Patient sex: F
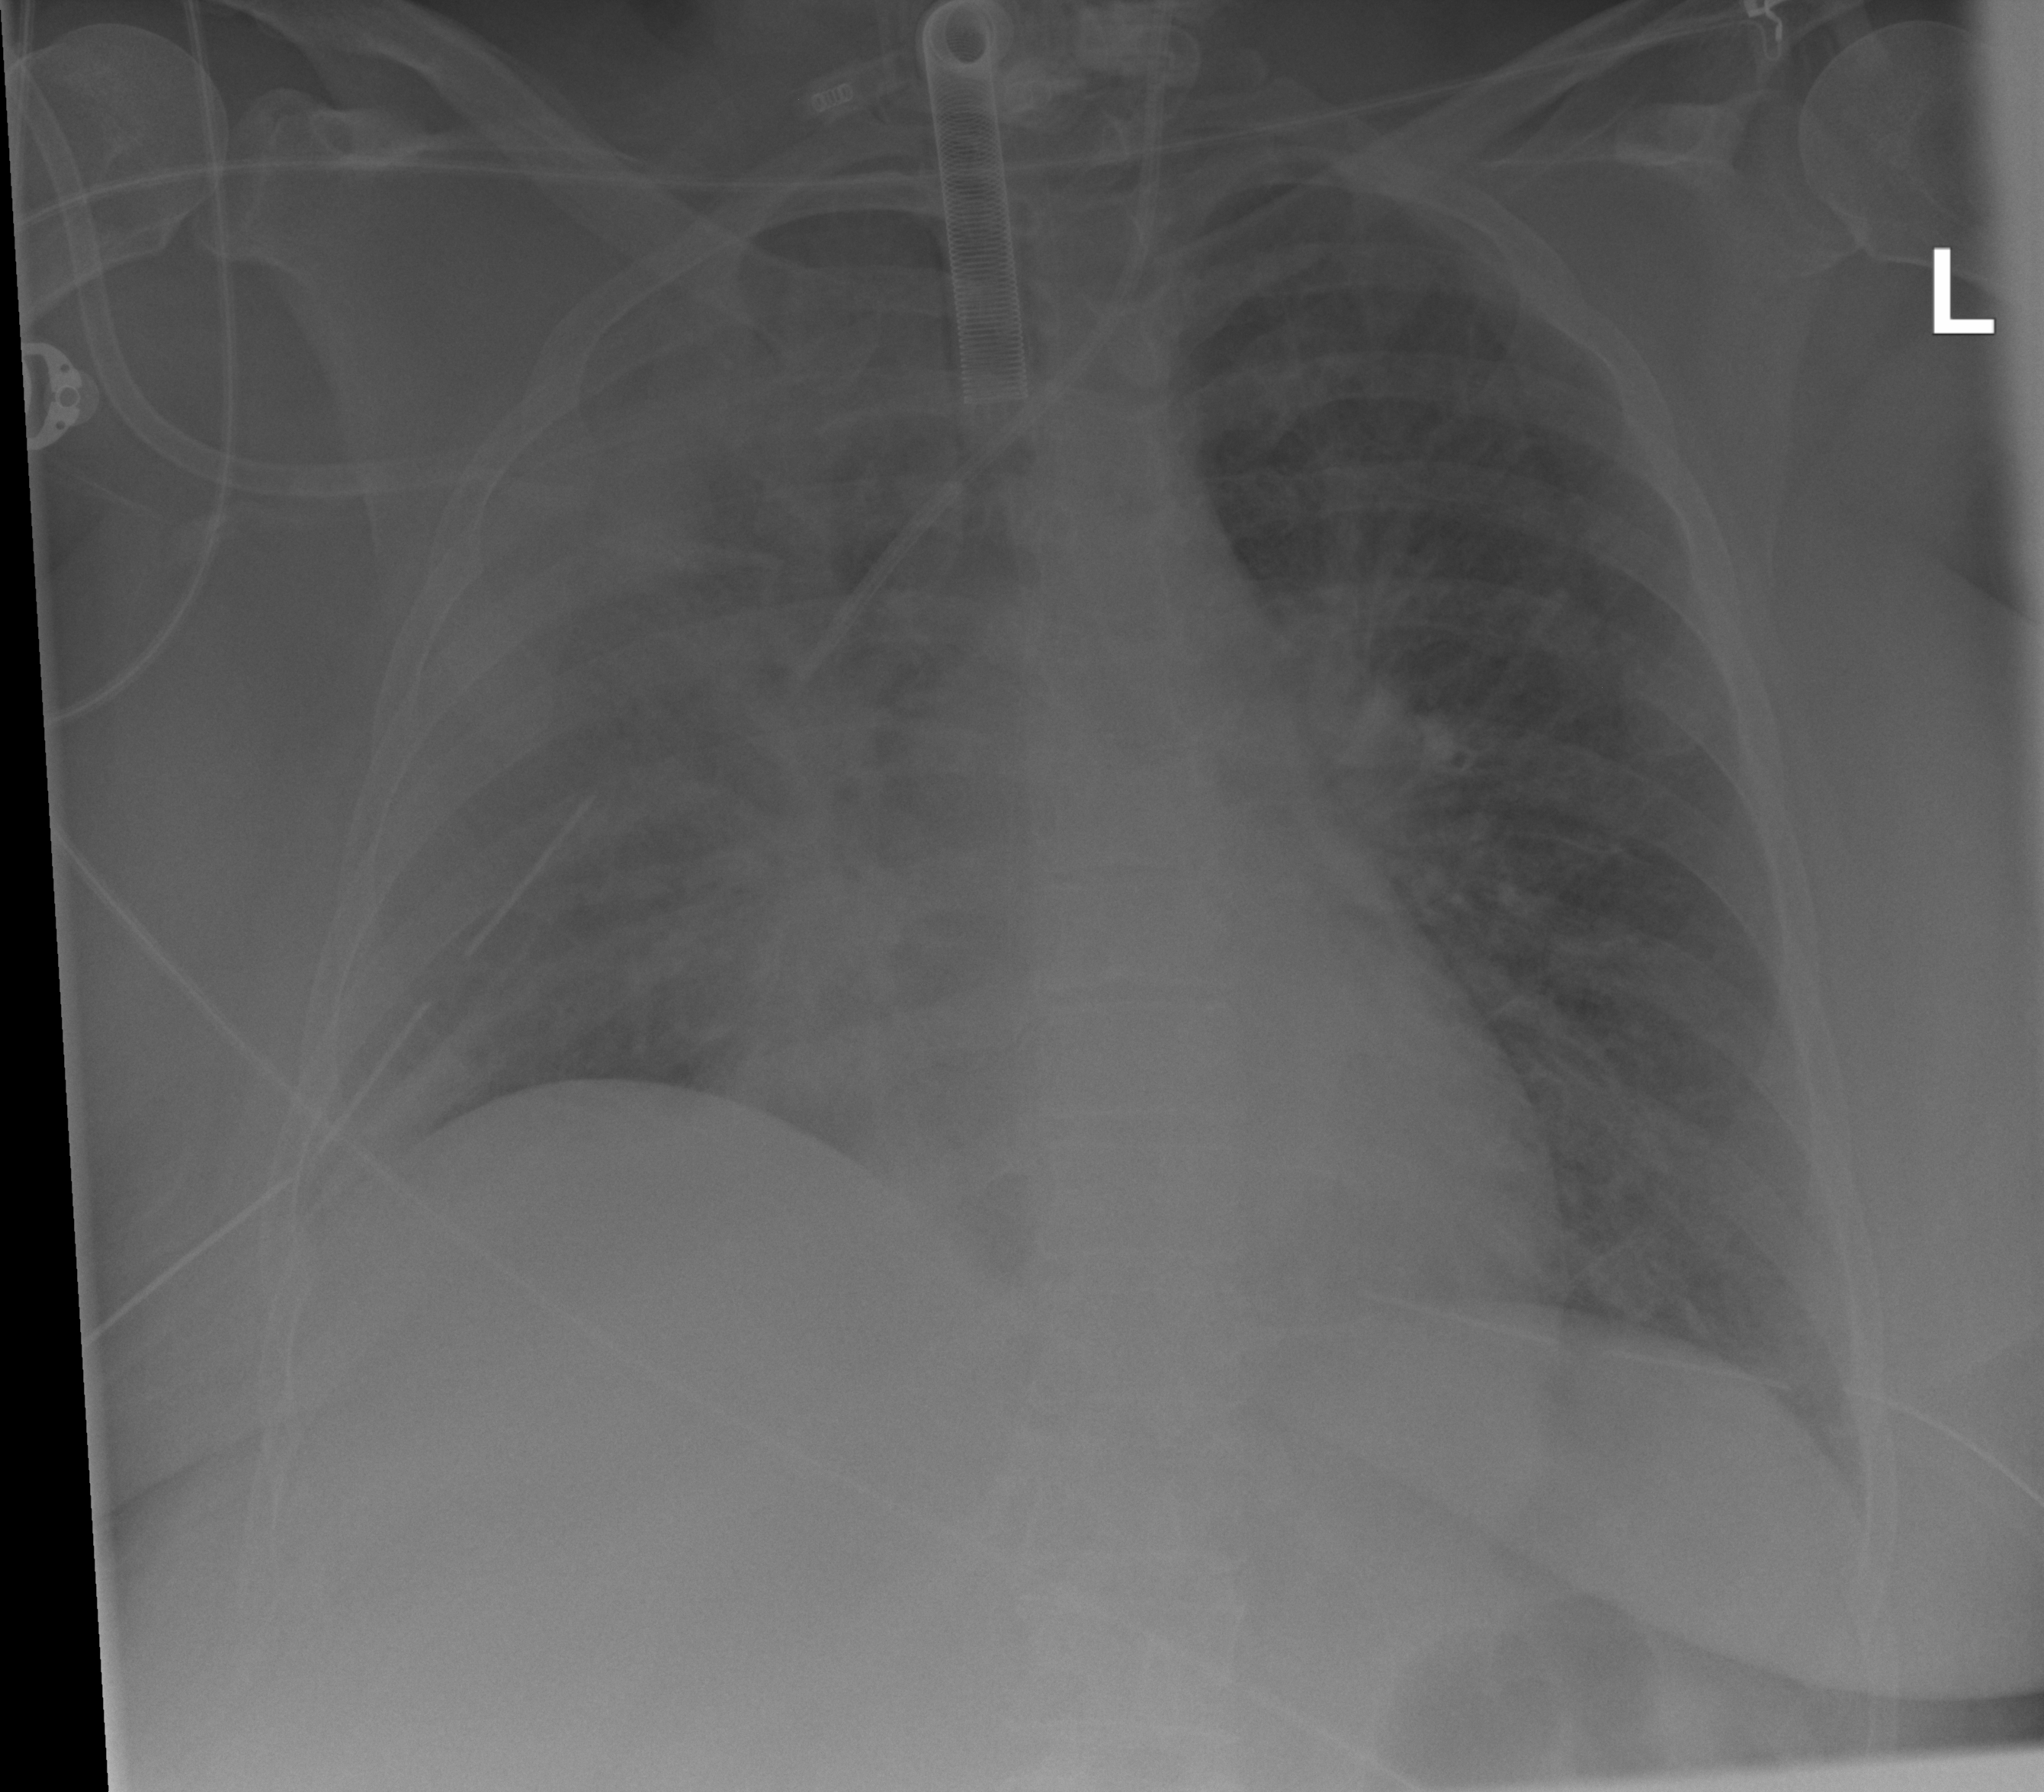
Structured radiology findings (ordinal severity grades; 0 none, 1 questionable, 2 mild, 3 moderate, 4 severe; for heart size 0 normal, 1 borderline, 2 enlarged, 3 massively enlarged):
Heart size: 1
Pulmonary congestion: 2
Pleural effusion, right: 2
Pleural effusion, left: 0
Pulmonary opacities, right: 2
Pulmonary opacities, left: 2
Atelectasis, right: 3
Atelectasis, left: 2